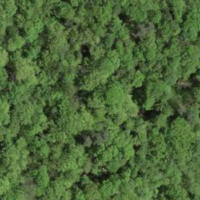
EUNIS habitat code: 41
Species observed at this site:
Fagus sylvatica